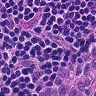
Metastatic tissue present: no